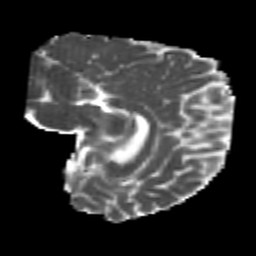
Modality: MD
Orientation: sagittal
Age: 22
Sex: male
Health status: healthy
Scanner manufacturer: philips
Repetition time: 7.386 s
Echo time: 0.08599 s